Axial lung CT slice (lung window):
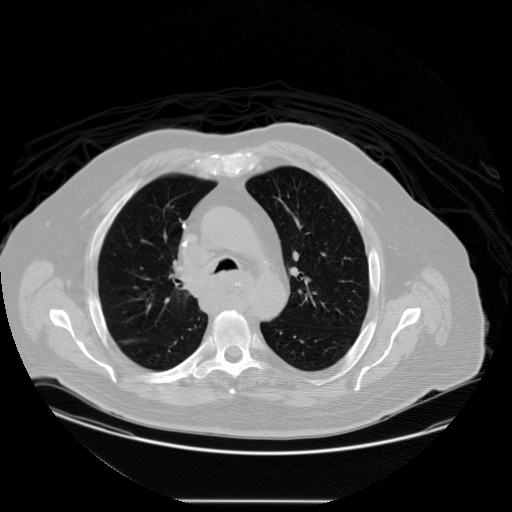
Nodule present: no